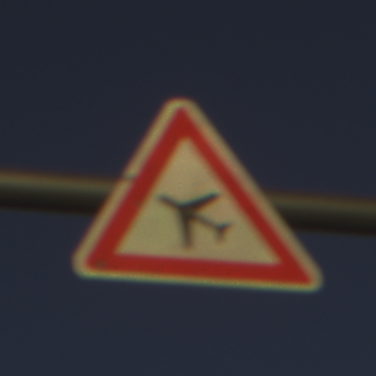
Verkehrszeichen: FlugbetriebRechts
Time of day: SunriseSunset
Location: Outdoor (RoadRail)
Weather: Clear
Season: NotSpecified
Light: Natural